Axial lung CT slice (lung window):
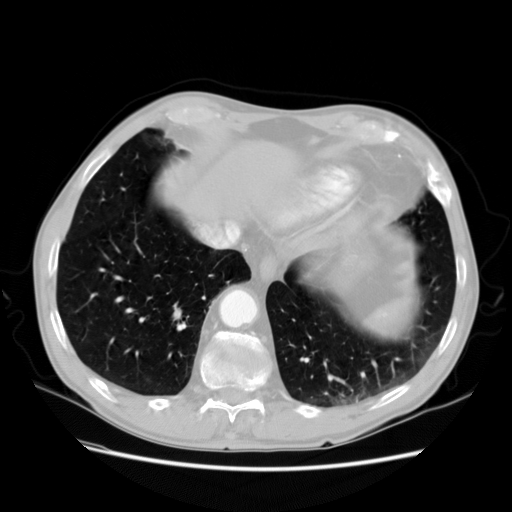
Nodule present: no